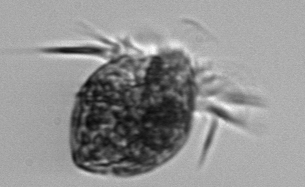
Label: Strombidium_morphotype1